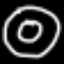
Label: donut